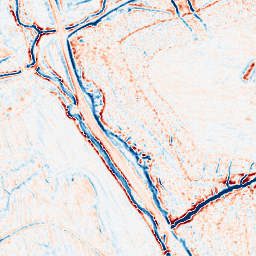
Category: edge_preserving
Decomposition family: bilateral
Decomposition parameters: d: 9
sigma_color: 100
sigma_space: 150
Upsampling method: bilinear
Upsampling parameters: scale: 8
Upsampling scale: 8